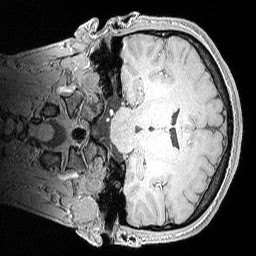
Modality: MP2RAGE
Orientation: coronal
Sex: male
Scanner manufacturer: siemens
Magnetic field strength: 3 T
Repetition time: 5 s
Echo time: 0.00292 s